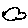
Label: cloud